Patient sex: F
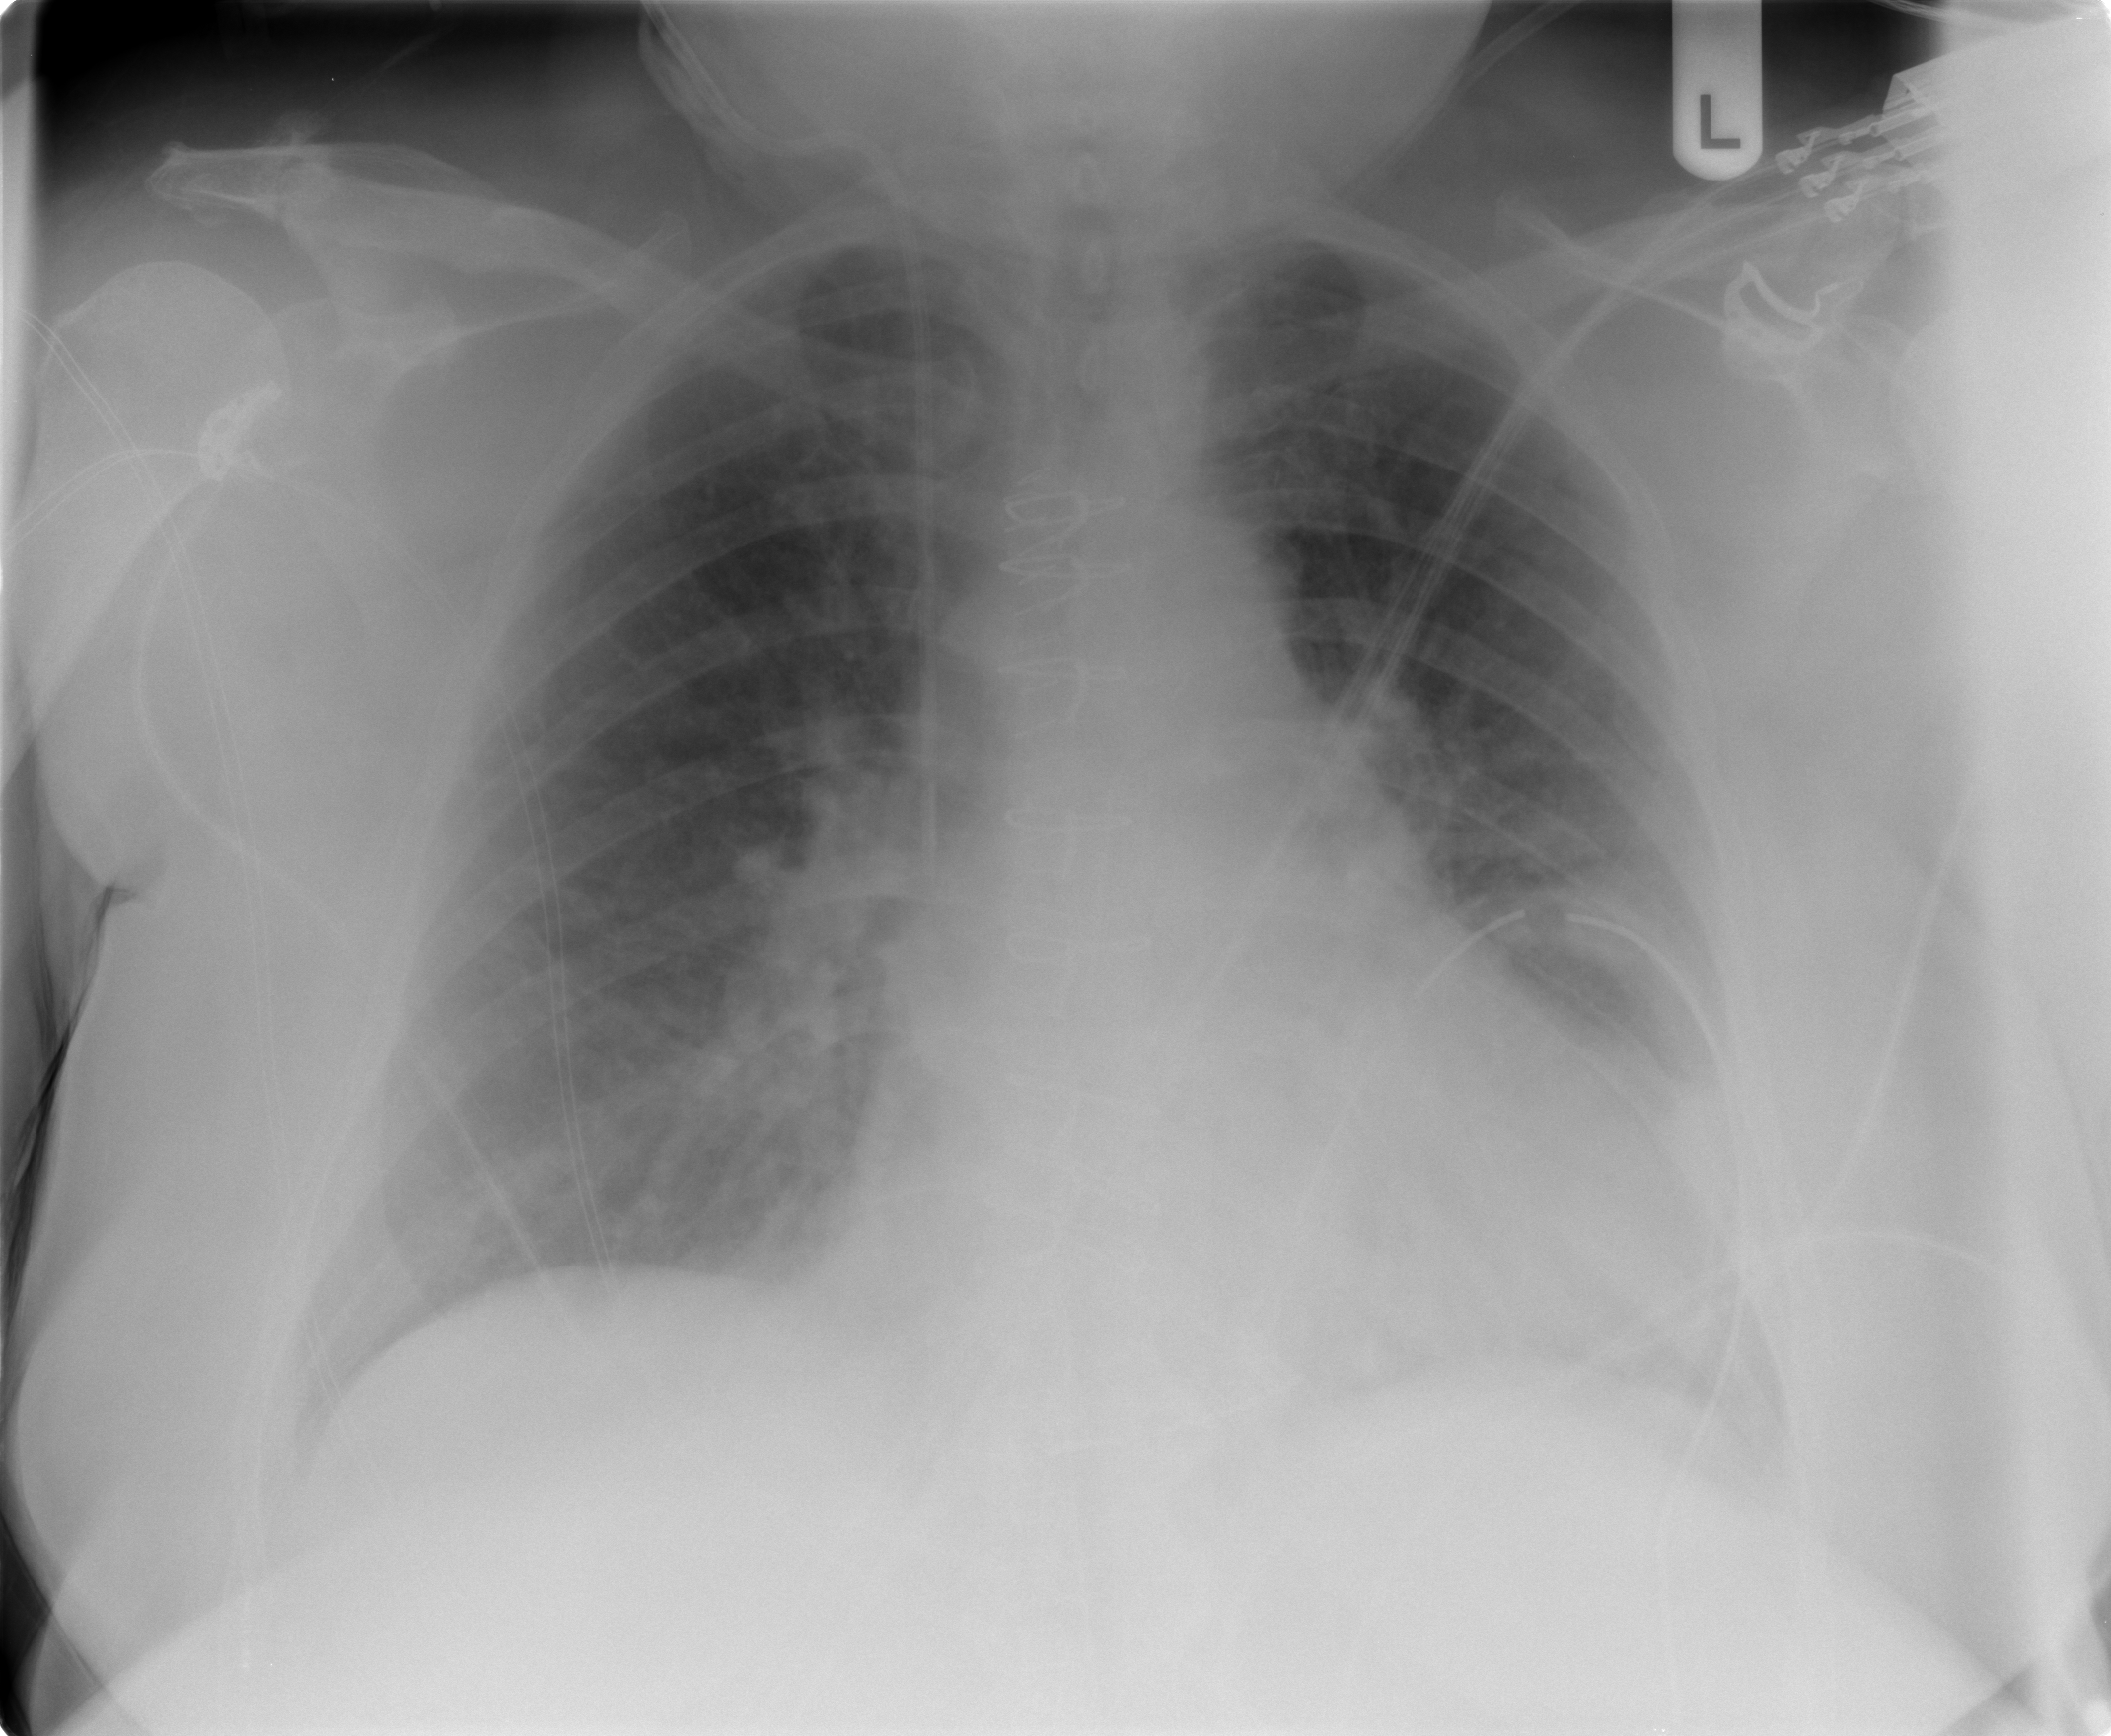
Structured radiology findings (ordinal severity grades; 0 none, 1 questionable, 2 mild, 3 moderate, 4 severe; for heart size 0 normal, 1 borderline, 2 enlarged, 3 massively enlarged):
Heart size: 0
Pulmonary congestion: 1
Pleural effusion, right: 0
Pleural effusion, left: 0
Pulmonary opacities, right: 0
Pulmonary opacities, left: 0
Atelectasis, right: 0
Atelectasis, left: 0